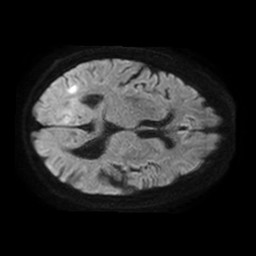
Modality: TRACE
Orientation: axial
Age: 80
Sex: female
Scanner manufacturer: philips
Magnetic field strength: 1.5 T
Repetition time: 3.392 s
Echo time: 0.06899 s